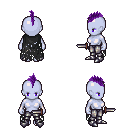
a pixel art fantasy rpg character, female body template, dark elf, purple skin, black tattered cape, metal pants, purple mohawk hairstyle, metal boots, dagger, four views (front, back, left, right), 2x2 character sprite sheet, small pixel art, hard edges, no anti-aliasing